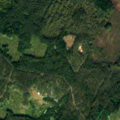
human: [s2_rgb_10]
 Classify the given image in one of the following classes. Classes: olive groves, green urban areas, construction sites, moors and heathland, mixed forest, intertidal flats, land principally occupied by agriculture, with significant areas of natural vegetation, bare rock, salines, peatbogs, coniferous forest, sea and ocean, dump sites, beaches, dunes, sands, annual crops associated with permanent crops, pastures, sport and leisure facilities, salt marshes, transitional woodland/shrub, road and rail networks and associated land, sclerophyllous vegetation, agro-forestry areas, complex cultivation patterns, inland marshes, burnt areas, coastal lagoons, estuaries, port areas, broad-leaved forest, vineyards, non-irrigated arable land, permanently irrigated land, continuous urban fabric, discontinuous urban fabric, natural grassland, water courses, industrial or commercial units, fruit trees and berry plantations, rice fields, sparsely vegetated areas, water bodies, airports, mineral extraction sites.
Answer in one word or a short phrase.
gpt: coniferous forest, mixed forest, transitional woodland/shrub